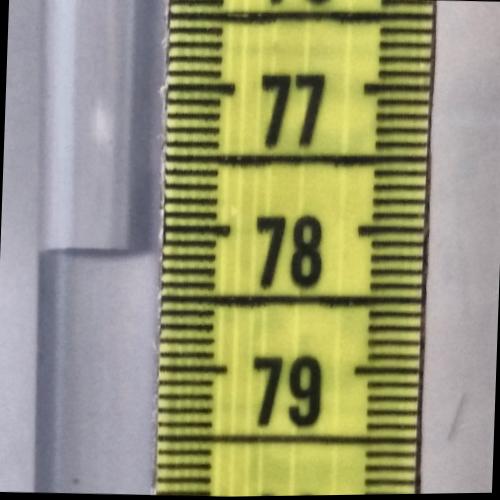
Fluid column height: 78.2 cm